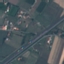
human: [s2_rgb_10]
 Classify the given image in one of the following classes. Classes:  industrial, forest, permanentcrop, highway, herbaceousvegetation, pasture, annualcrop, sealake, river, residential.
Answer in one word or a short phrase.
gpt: Highway